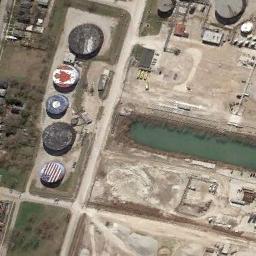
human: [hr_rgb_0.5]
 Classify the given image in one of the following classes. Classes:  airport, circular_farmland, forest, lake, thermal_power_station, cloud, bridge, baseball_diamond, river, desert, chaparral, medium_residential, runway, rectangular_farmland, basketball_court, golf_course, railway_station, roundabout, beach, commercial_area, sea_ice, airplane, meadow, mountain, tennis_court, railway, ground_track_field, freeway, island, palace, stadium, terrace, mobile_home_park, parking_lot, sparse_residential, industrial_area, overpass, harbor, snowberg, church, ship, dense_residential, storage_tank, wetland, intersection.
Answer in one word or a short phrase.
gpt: storage_tank